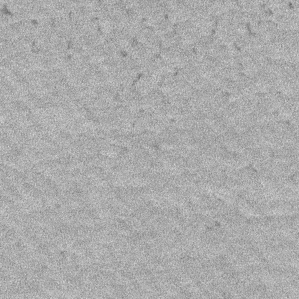
Label: frost